Question: I need to find a longest path from certain point (it is like domino), it can be shown on file:

So the longest domino from cell (0,0) I can create is to (1,4) point, not to (3,0) point.
I already trying to solve this problem with dfs and I achieved to find size of whole area - I don't know how to change this code to calculate longest path for domino.
'''
public class Main {
static int totalRows = 4;
static int totalCols = 6;
static int[] rowNbr = {1, -1, 0, 0};
static int[] colNbr = {0, 0, 1, -1};
static int count = 0;
static boolean[][] visited = new boolean[4][6];
public static void main(String[] args) {
int mat[][] = {
{1, 0, 0, 0, 0, 0},
{1, 1, 1, 1, 1, 0},
{1, 0, 0, 0, 0, 0},
{1, 0, 0, 0, 0, 0}};
dfs(mat, 0, 0);
System.out.println(count);
}
static void dfs(int[][] matrix, int startRow, int startCol) {
visited[startRow][startCol] = true;
for (int k = 0; k < 4; k++) {
int row1 = startRow + rowNbr[k];
int col1 = startCol + colNbr[k];
if (isValid(row1, col1)) {
if (!visited[row1][col1] && matrix[row1][col1] == 1) {
count++;
dfs(matrix, row1, col1);
}
}
}
}
static boolean isValid(int row, int col) {
if (row < 0 || row > totalRows - 1) return false;
if (col < 0 || col > totalCols - 1) return false;
return true;
}
}
'''
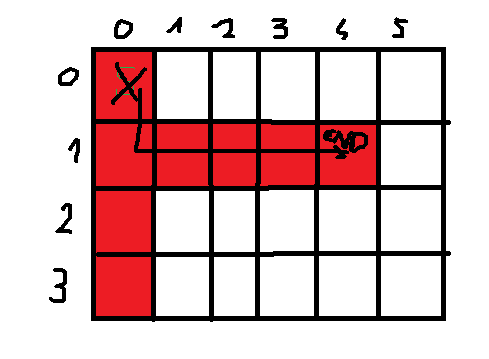
Answer: The problem of your deepth first search seems to be that you count up the for every field you visit. No matter if the field is a part of the longest path.
So if you change the code like this it should work:
'''
public class Main {
static int totalRows = 4;
static int totalCols = 6;
static int[] rowNbr = {1, -1, 0, 0};
static int[] colNbr = {0, 0, 1, -1};
//static int count = 0; //count is no longer needed
static boolean[][] visited = new boolean[4][6];
public static void main(String[] args) {
int mat[][] = {{1, 0, 0, 0, 0, 0}, //
{1, 1, 1, 1, 1, 0}, //
{1, 0, 0, 0, 0, 0}, //
{1, 0, 0, 0, 0, 0}};
int maxDepth = dfs(mat, 0, 0, 1);
System.out.println(maxDepth);
//test second row {1, 1, 0, 0, 0, 0} like Damien mentioned
mat = new int[][] {{1, 0, 0, 0, 0, 0}, //
{1, 1, 0, 0, 0, 0}, //
{1, 0, 0, 0, 0, 0}, //
{1, 0, 0, 0, 0, 0}};
visited = new boolean[4][6];
maxDepth = dfs(mat, 0, 0, 1);
System.out.println(maxDepth);
//test a loop
mat = new int[][] {{1, 0, 0, 0, 0, 0}, //
{1, 1, 1, 1, 1, 0}, //
{1, 0, 0, 0, 1, 0}, //
{1, 1, 1, 1, 1, 0}};
visited = new boolean[4][6];
maxDepth = dfs(mat, 0, 0, 1);
System.out.println(maxDepth);
//test problem case
mat = new int[][] {{1, 0, 1, 1, 0, 0}, //
{1, 1, 1, 1, 1, 1}, //
{1, 0, 0, 0, 0, 1}, //
{1, 0, 0, 0, 0, 0}};
visited = new boolean[4][6];
maxDepth = dfs(mat, 0, 0, 1);
System.out.println(maxDepth);
}
static int dfs(int[][] matrix, int startRow, int startCol, int depth) {//added a parameter for the recursion depth here
visited[startRow][startCol] = true;
int maxDepth = depth;//the maximum depth is the current recursion depth (until you find a deeper one)
for (int k = 0; k < 4; k++) {
int row1 = startRow + rowNbr[k];
int col1 = startCol + colNbr[k];
if (isValid(row1, col1)) {
if (!visited[row1][col1] && matrix[row1][col1] == 1) {
int newDepth = dfs(matrix, row1, col1, depth + 1);//find the next cell in the path
if (newDepth > maxDepth) {//if the path is deeper than the deepest known path update the length
maxDepth = newDepth;
}
}
}
}
return maxDepth;
}
static boolean isValid(int row, int col) {
if (row < 0 || row > totalRows - 1)
return false;
if (col < 0 || col > totalCols - 1)
return false;
return true;
}
}
'''
This code finds the deepest path in the recursion and only updates the maximum length if the new length is bigger than the current longest path.
It still uses the deepth first search. I added some more test cases to show it works on all input fields:
The first test case is the test you provided in your question:
'''
int mat[][] = {{1, 0, 0, 0, 0, 0}, //
{1, 1, 1, 1, 1, 0}, //
{1, 0, 0, 0, 0, 0}, //
{1, 0, 0, 0, 0, 0}};
'''
The output is 6, which seems to be correct.
The second test is the test case Damien mentioned in the comments:
'''
//test second row {1, 1, 0, 0, 0, 0} like Damien mentioned
mat = new int[][] {{1, 0, 0, 0, 0, 0}, //
{1, 1, 0, 0, 0, 0}, //
{1, 0, 0, 0, 0, 0}, //
{1, 0, 0, 0, 0, 0}};
visited = new boolean[4][6];//reset visited for the next test
'''
Here the output is 4 which seems to be correct to (because of the depth first search it still works in this case).
The third test is a loop:
'''
//test a loop
mat = new int[][] {{1, 0, 0, 0, 0, 0}, //
{1, 1, 1, 1, 1, 0}, //
{1, 0, 0, 0, 1, 0}, //
{1, 1, 1, 1, 1, 0}};
visited = new boolean[4][6];
'''
The output is 13. Still correct.
The fourth test is a test case of which I thought that it would be problematic, but it seems to work too:
'''
//test problem case
mat = new int[][] {{1, 0, 1, 1, 0, 0}, //
{1, 1, 1, 1, 1, 1}, //
{1, 0, 0, 0, 0, 1}, //
{1, 0, 0, 0, 0, 0}};
visited = new boolean[4][6];
'''
The output is 10, which is corret too.
There need to be much more tests to verify it works for every input, but for most of the inputs it will work.